Question: I have a mysql database.
I created a table in this database that holds posts.
The table has the following columns:
'''
p_id (primary key), post_header, creation_date, post_body, r_id, u_id
'''
So each record represents a post.
'r_id' references a 'p_id', when it is not null it indicates that it is a reply to that 'p_id' (or post id).
My issue is that I want a single query to grab all the posts and have all replies to each post grouped underneath.
Example Result Set:

So basically I am looking for a query that can order my global posts by creation date desc, and also nest the replies underneath also in order by creation date desc.
I tried using the group by function like this:
'''
SELECT * FROM global_post group by r_id order by creation_date desc;
'''
but it doesn't work though. Is there a mechanism that can group records together like this?
I don't want to have to subquery for each post
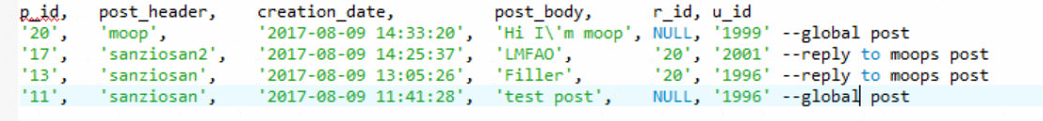
Answer: 'GROUP BY' is used for aggregating data, which is not what you want.
Try ordering by 'coalesce(r_id, p_id)' which will give global posts the same order as their children. Then add a second ordering that puts the global_post on top with a case statement.
'''
select * from global_post
order by coalesce(r_id, p_id) desc,
case when r_id is null then 0 else 1 end, creation_date desc
'''